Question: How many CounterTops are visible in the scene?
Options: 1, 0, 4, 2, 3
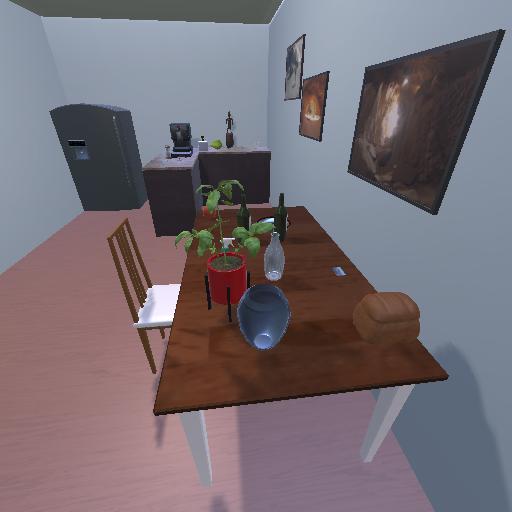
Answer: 1